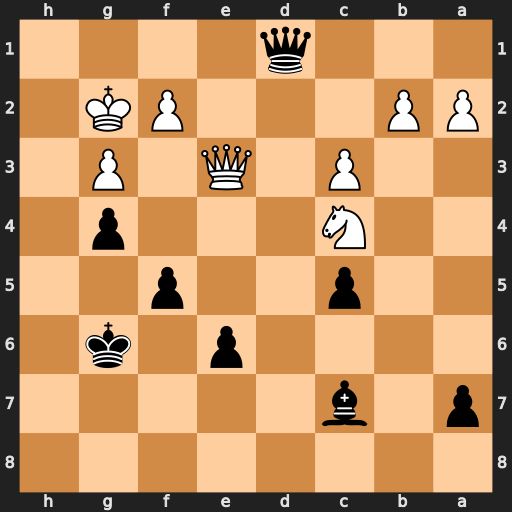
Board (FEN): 8/p1b5/4p1k1/2p2p2/2N3p1/2P1Q1P1/PP3PK1/3q4
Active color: b
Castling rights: -
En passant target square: -
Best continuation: Qd5+ Kg1 Qxc4